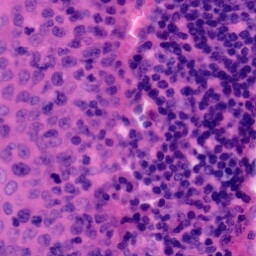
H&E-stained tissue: Tonsil